Interaction volume radius: 5 \u00c5
Interaction volume height: 10 \u00c5
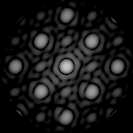
Disorder parameter: 0.08328